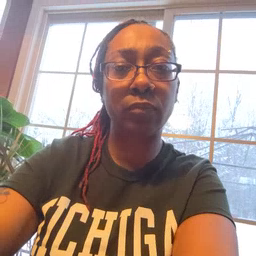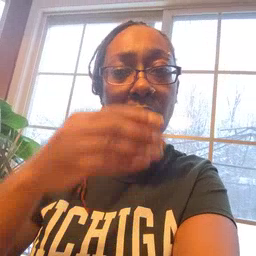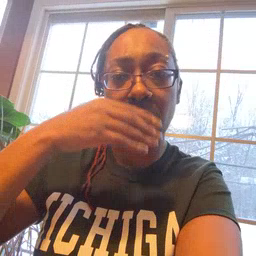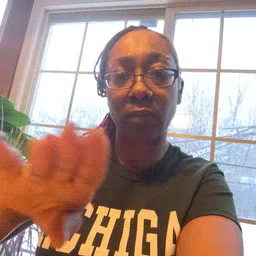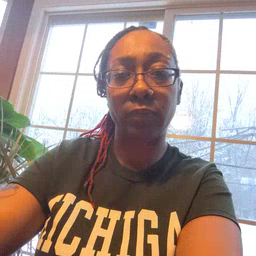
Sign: elephant